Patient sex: M
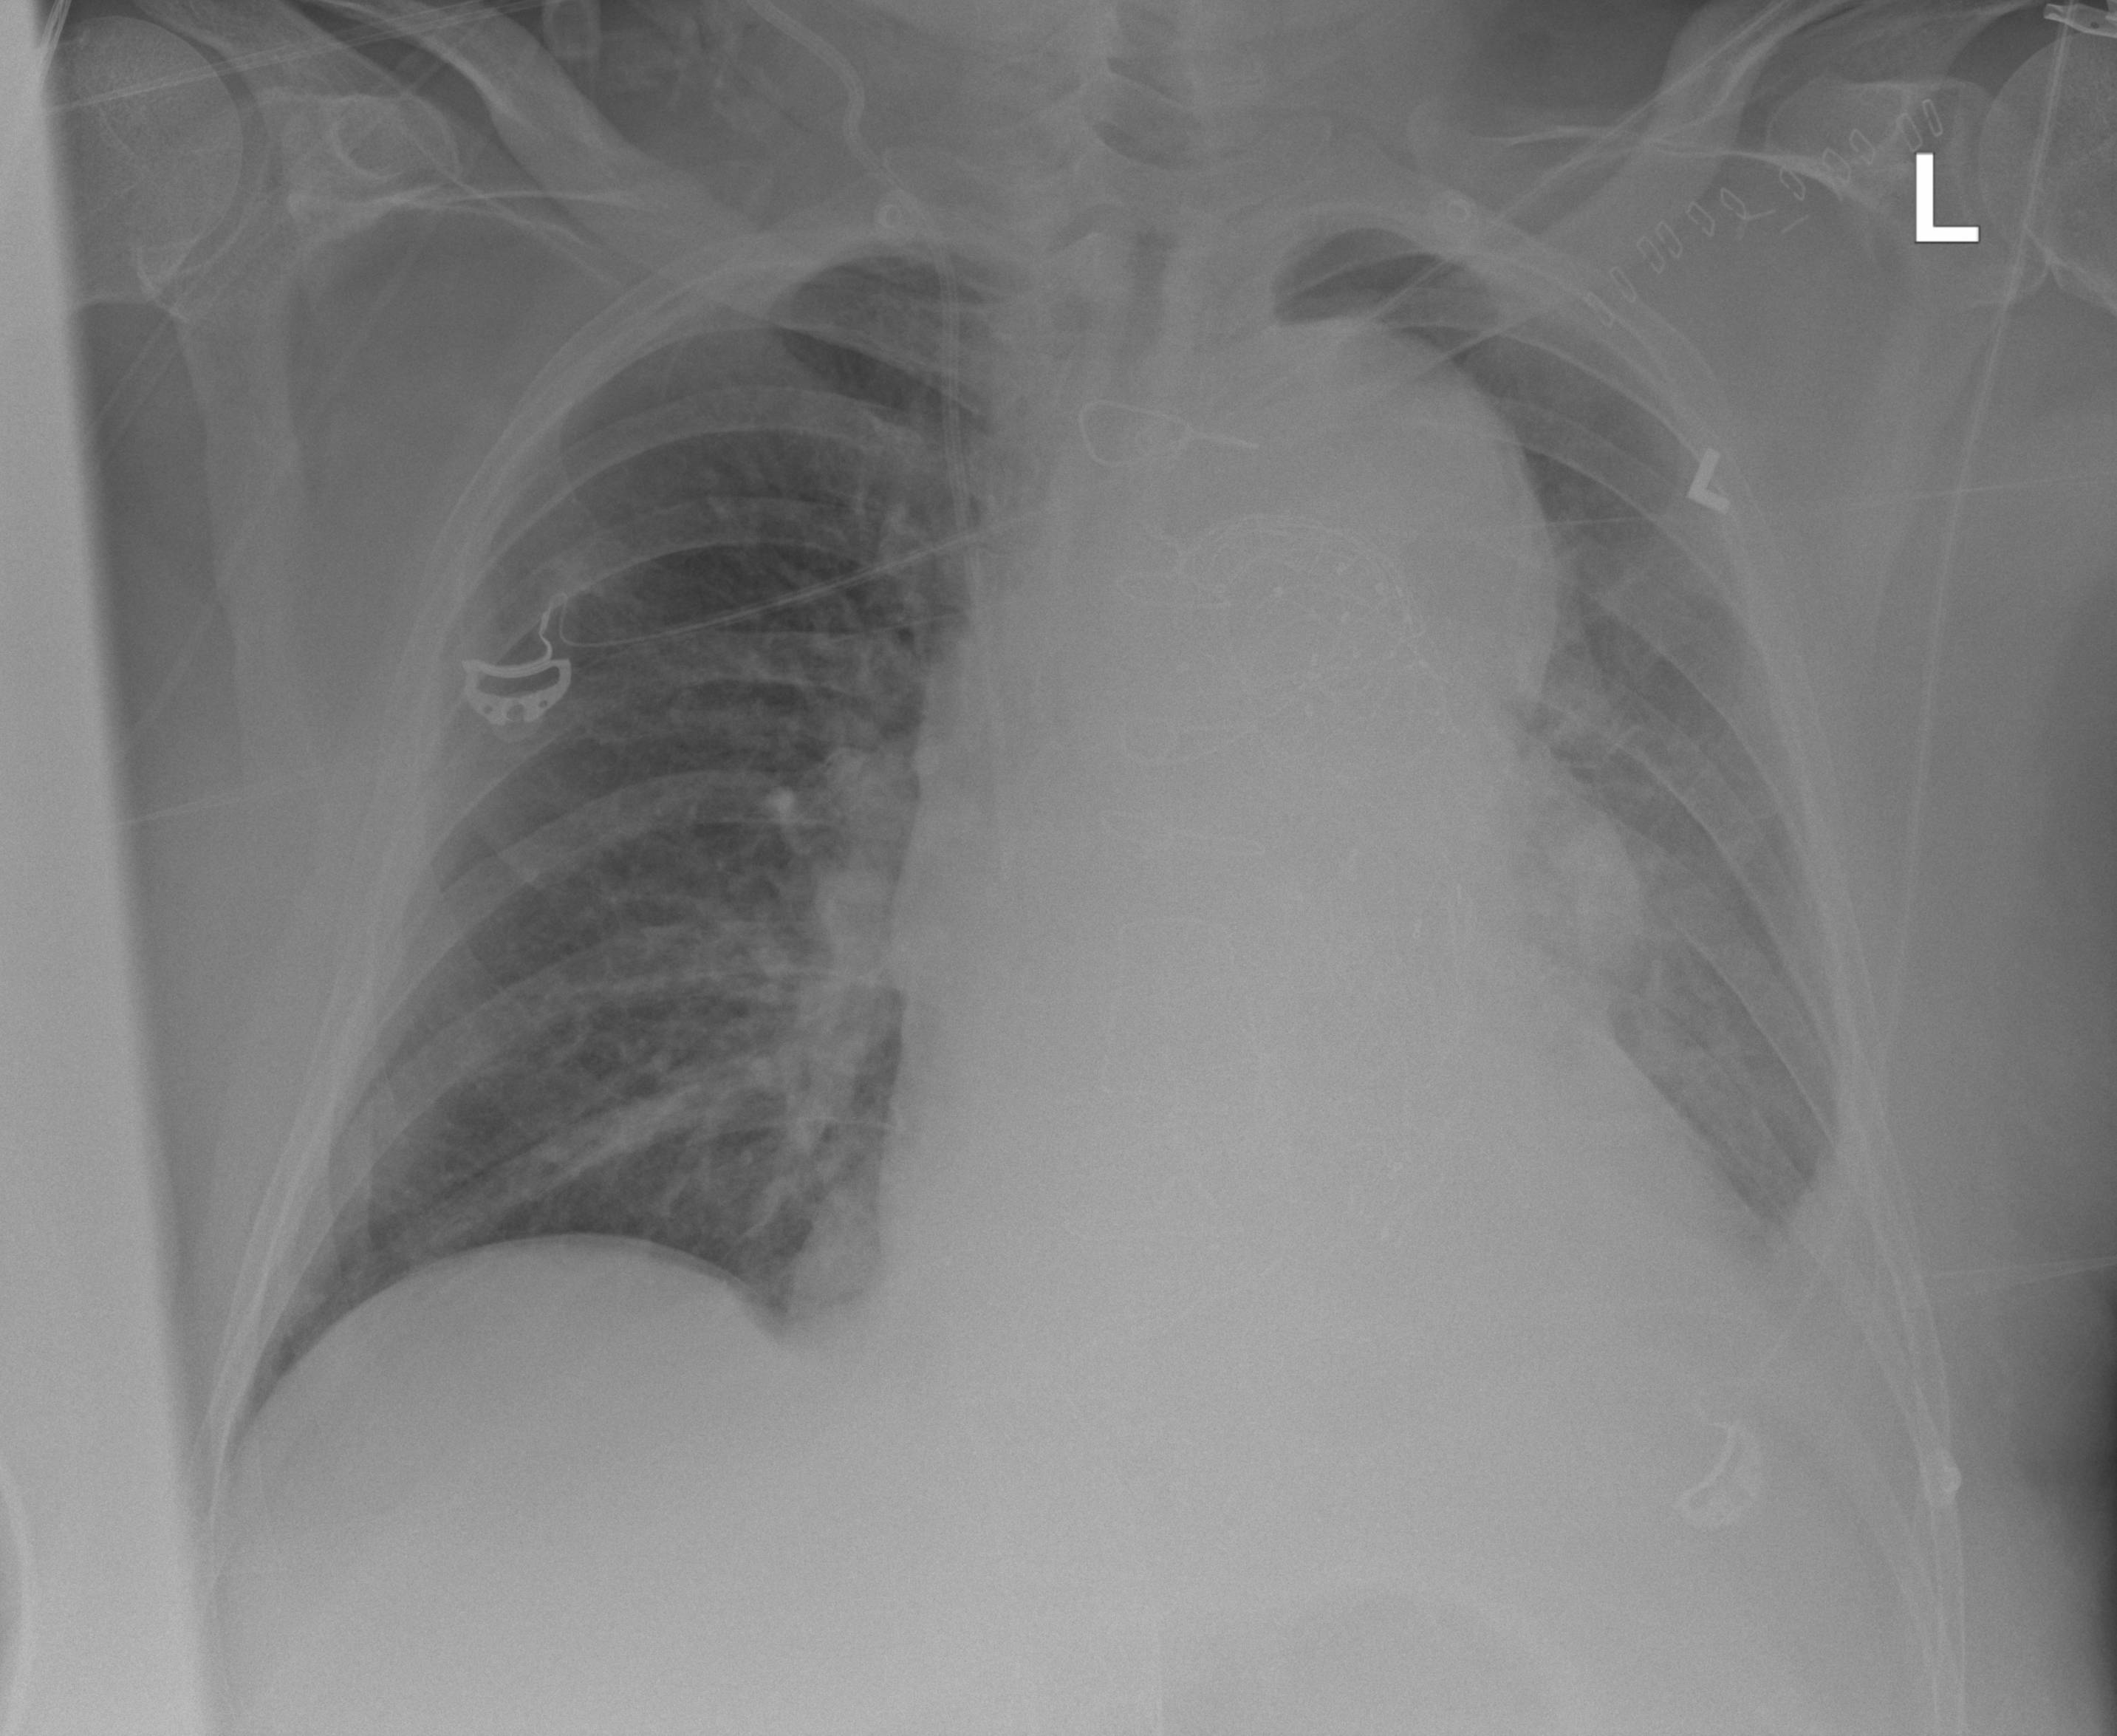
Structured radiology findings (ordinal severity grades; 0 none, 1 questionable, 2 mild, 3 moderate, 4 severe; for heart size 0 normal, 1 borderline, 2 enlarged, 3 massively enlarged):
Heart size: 2
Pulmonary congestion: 0
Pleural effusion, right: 0
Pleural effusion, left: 2
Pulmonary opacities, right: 0
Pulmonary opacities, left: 0
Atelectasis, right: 0
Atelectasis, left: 2